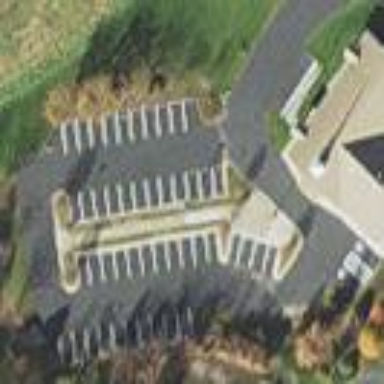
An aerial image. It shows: Parking area with asphalt surface.